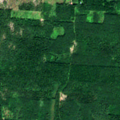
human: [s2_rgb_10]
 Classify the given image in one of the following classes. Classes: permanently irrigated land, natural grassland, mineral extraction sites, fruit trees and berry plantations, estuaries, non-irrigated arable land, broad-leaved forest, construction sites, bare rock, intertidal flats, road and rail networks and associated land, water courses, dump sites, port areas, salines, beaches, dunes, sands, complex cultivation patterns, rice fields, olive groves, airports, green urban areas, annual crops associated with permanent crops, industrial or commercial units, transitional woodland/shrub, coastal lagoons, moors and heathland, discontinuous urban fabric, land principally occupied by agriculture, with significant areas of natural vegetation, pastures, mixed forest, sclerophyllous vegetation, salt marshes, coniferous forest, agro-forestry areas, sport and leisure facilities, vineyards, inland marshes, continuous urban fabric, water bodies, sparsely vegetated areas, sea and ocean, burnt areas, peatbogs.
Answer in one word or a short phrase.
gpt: broad-leaved forest, coniferous forest, mixed forest